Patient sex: F
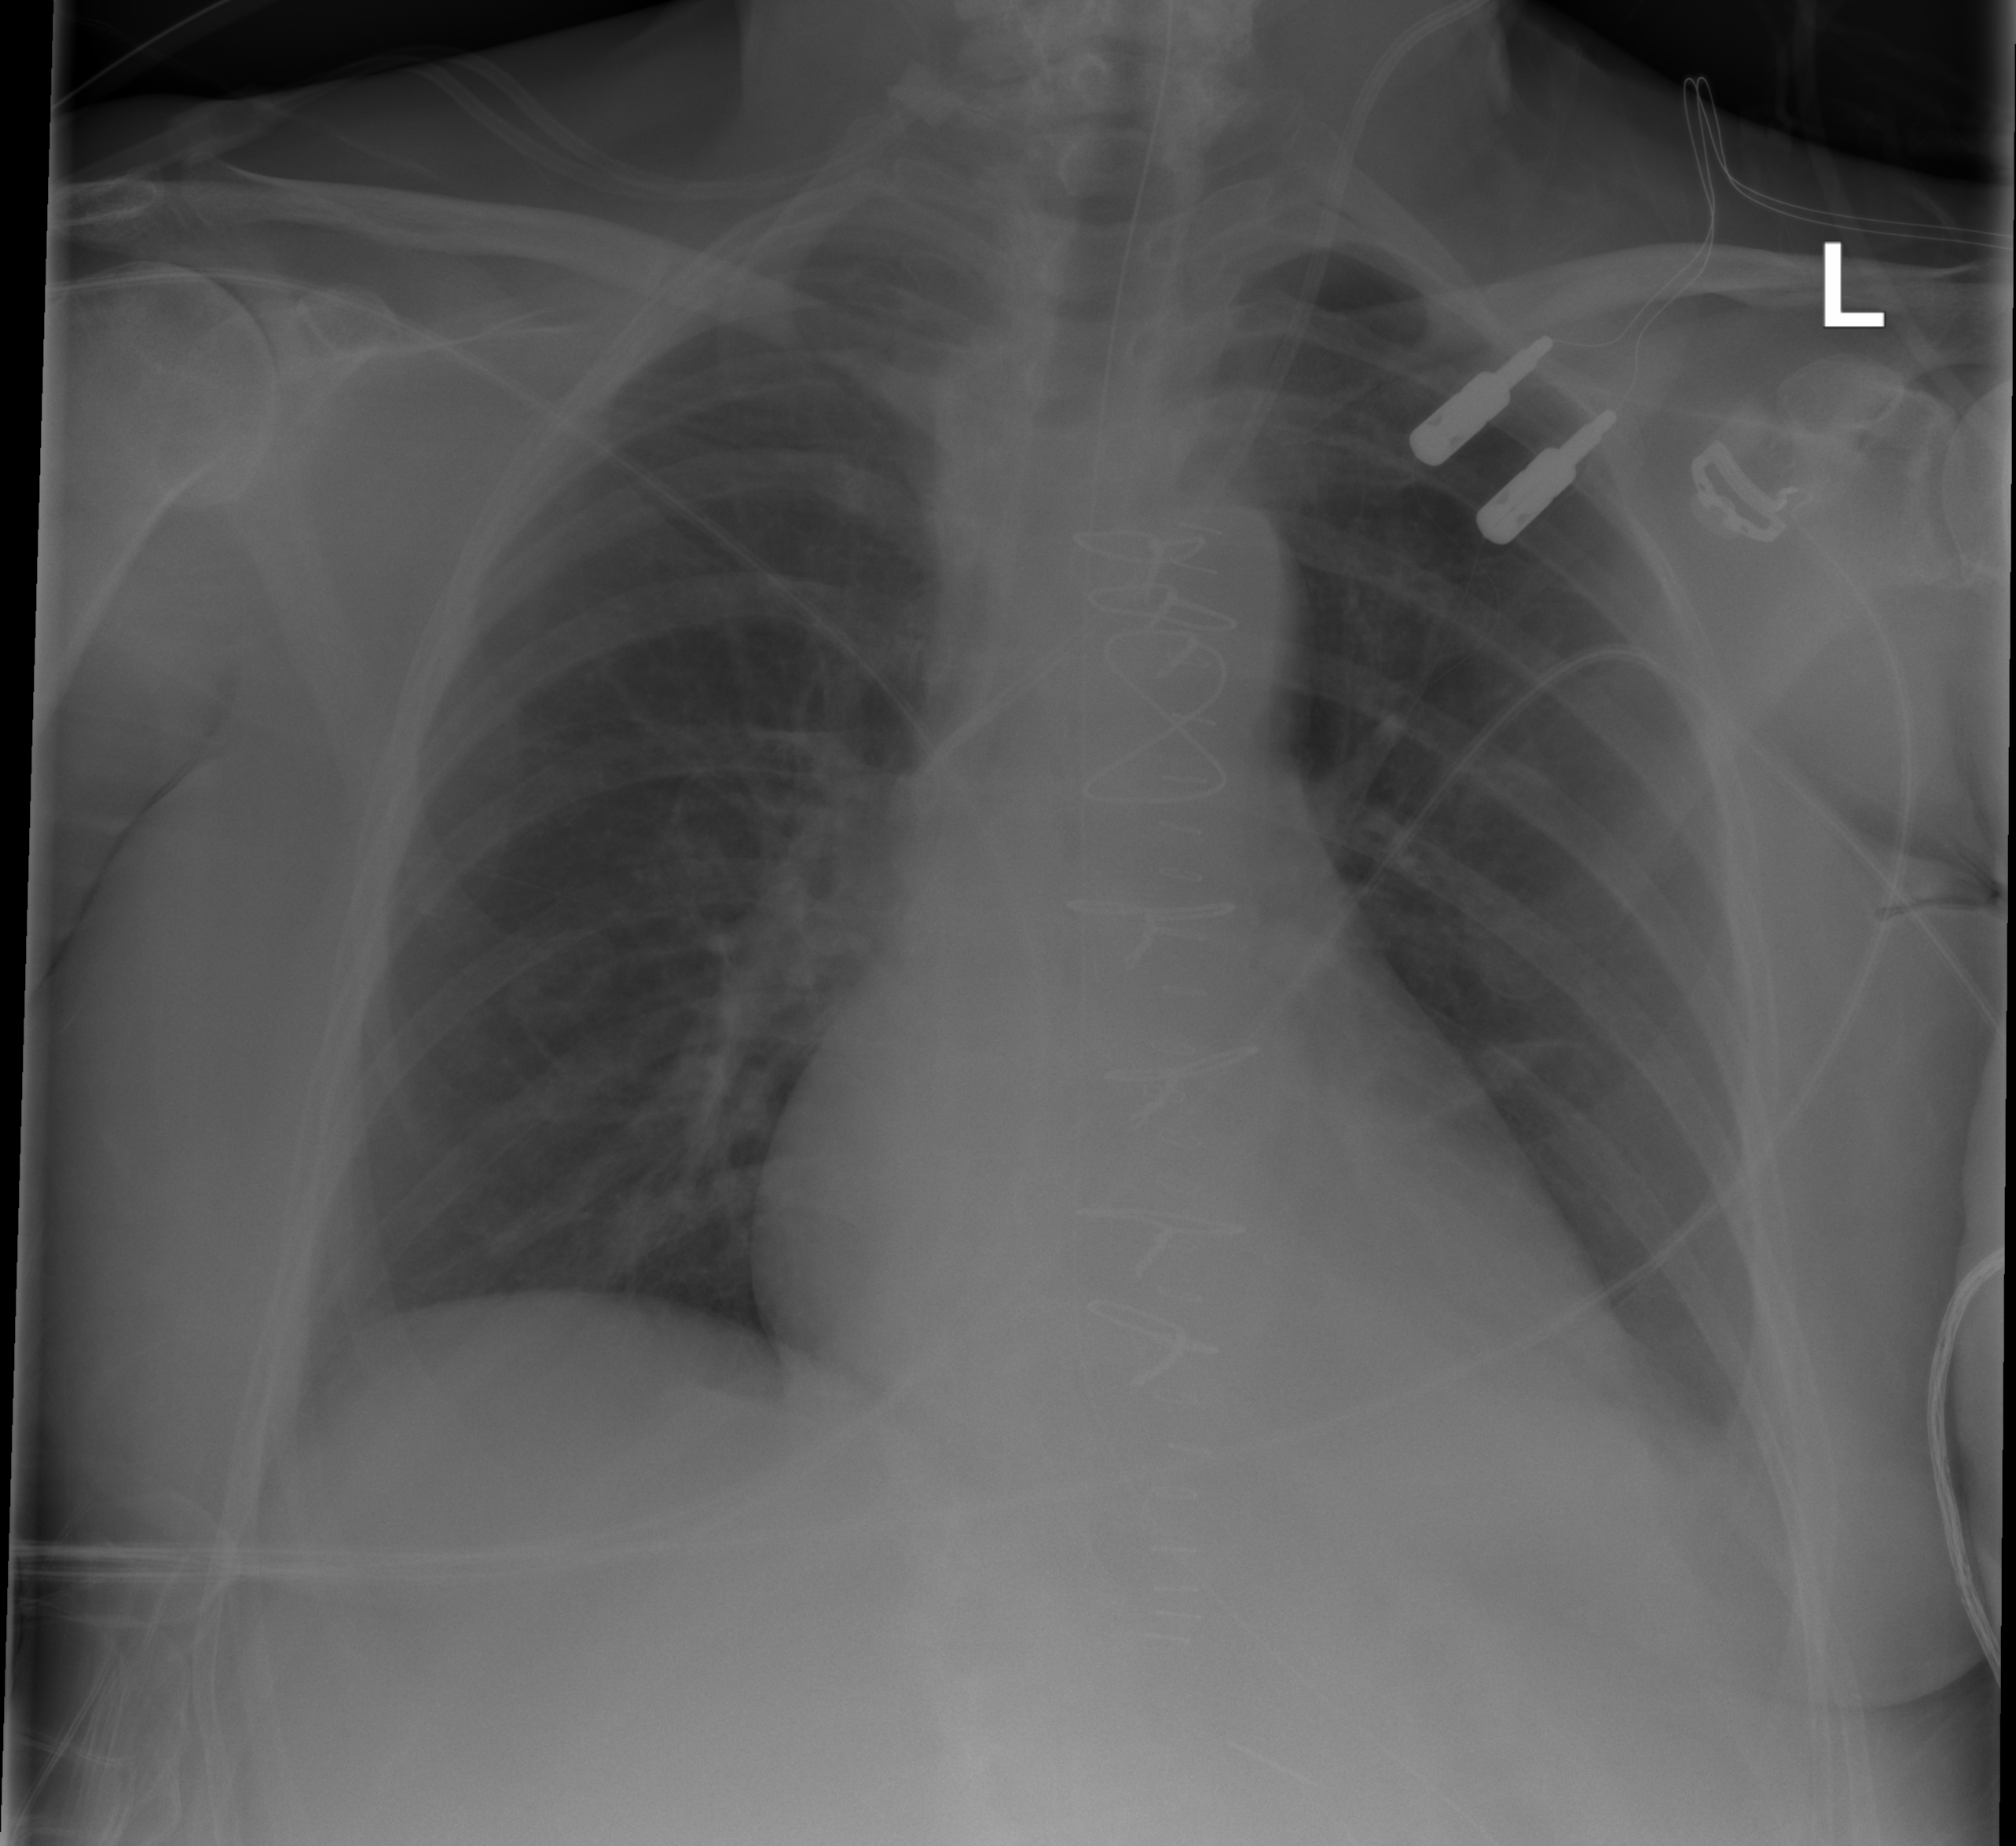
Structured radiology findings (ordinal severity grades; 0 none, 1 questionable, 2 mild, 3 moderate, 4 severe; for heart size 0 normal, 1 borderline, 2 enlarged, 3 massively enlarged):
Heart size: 1
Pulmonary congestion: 0
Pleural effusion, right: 2
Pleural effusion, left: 2
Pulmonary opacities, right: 0
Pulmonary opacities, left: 0
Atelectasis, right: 2
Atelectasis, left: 2